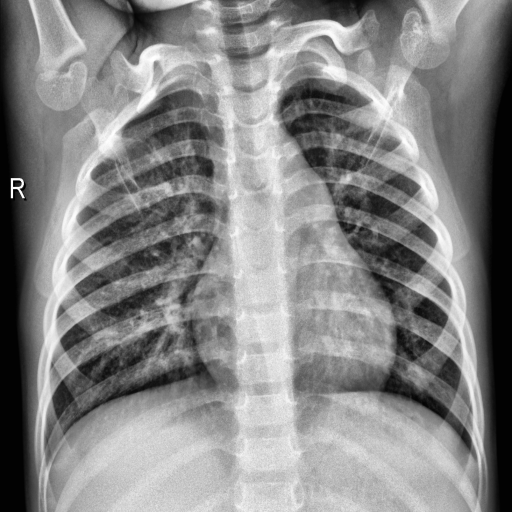
Finding: NORMAL